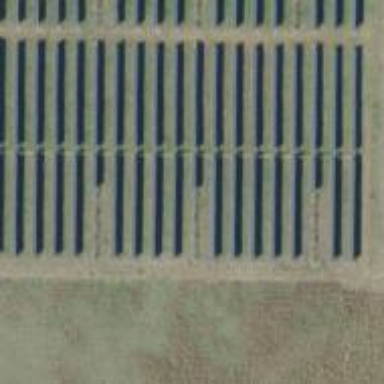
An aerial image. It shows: Solar power generator using photovoltaic panels.